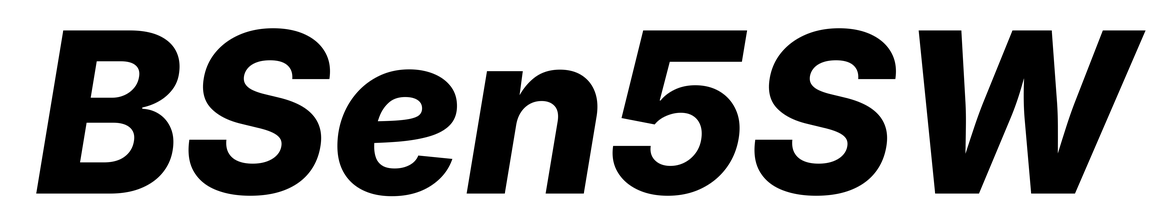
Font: Inter-Italic_ExtraBold_Italic